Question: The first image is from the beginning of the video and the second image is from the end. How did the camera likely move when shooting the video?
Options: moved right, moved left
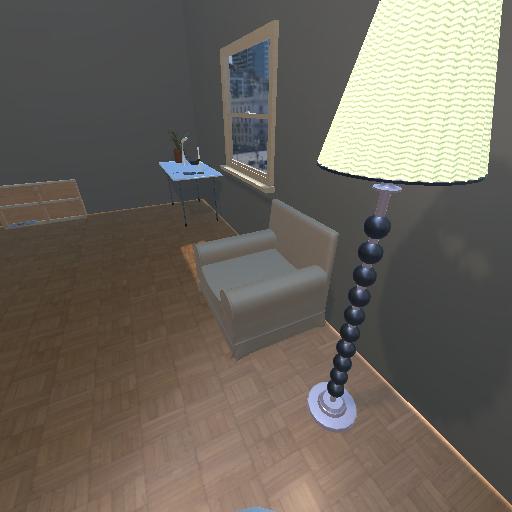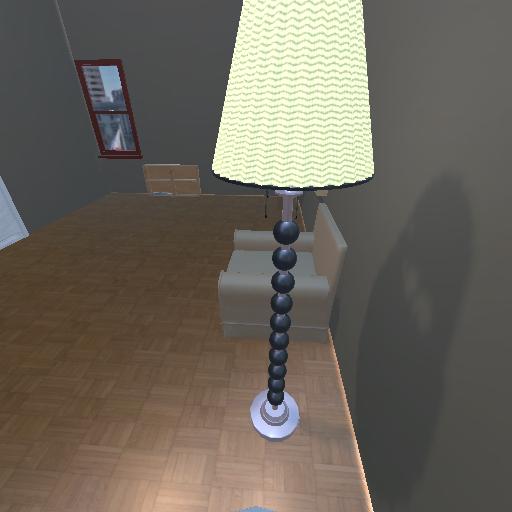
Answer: moved right